Brain MRI, t2w sequence, axial 2D slice.
Patient: age 26, sex F, weight 78 kg, height 1.78 m
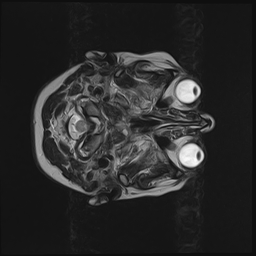